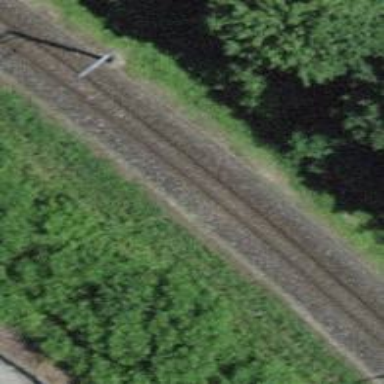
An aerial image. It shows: Narrow-gauge railway with electrified contact line.